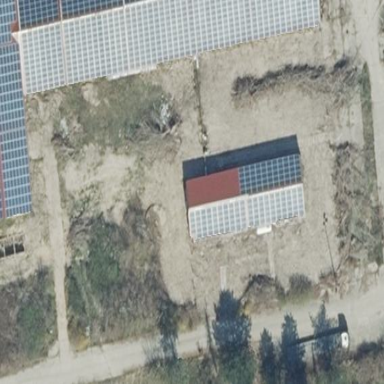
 consisting of solar photovoltaic panels."